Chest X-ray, PA view. Patient: 48 years old, sex F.
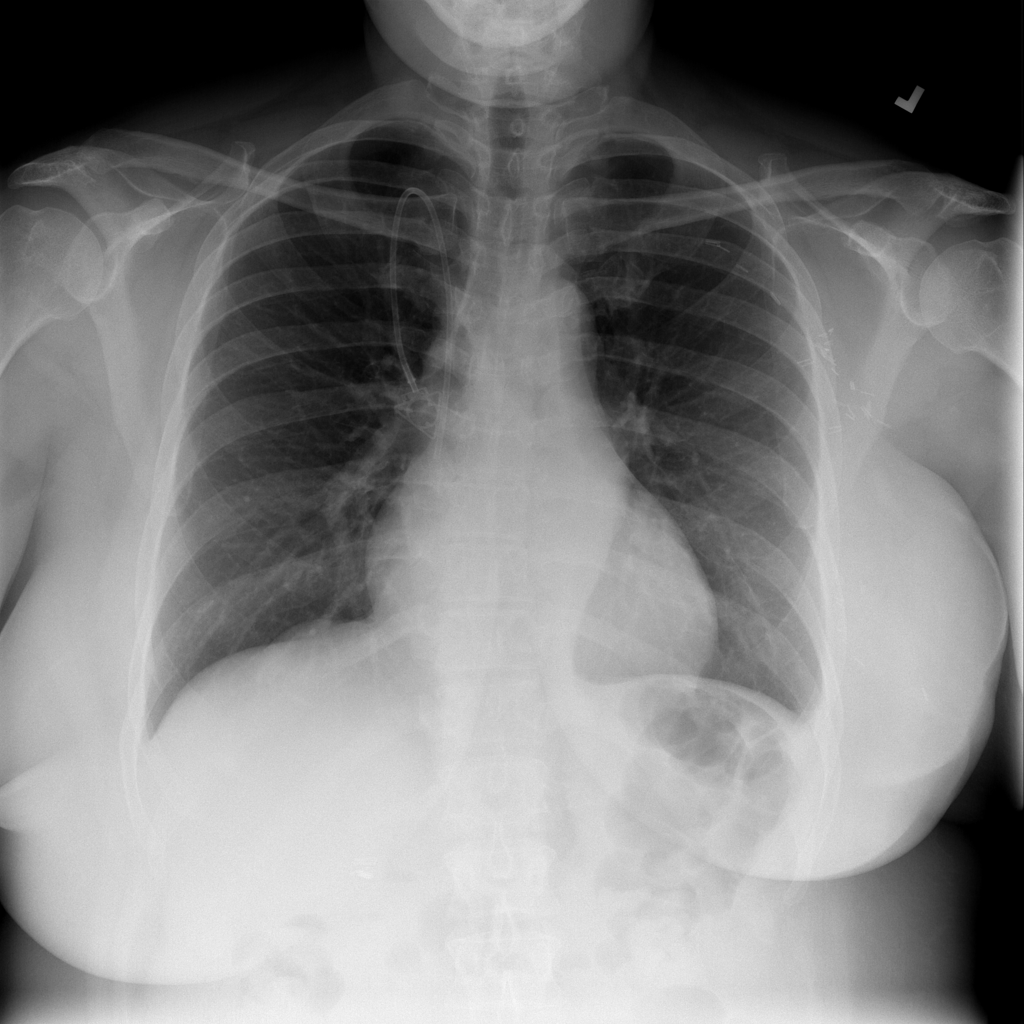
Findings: No Finding